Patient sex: M
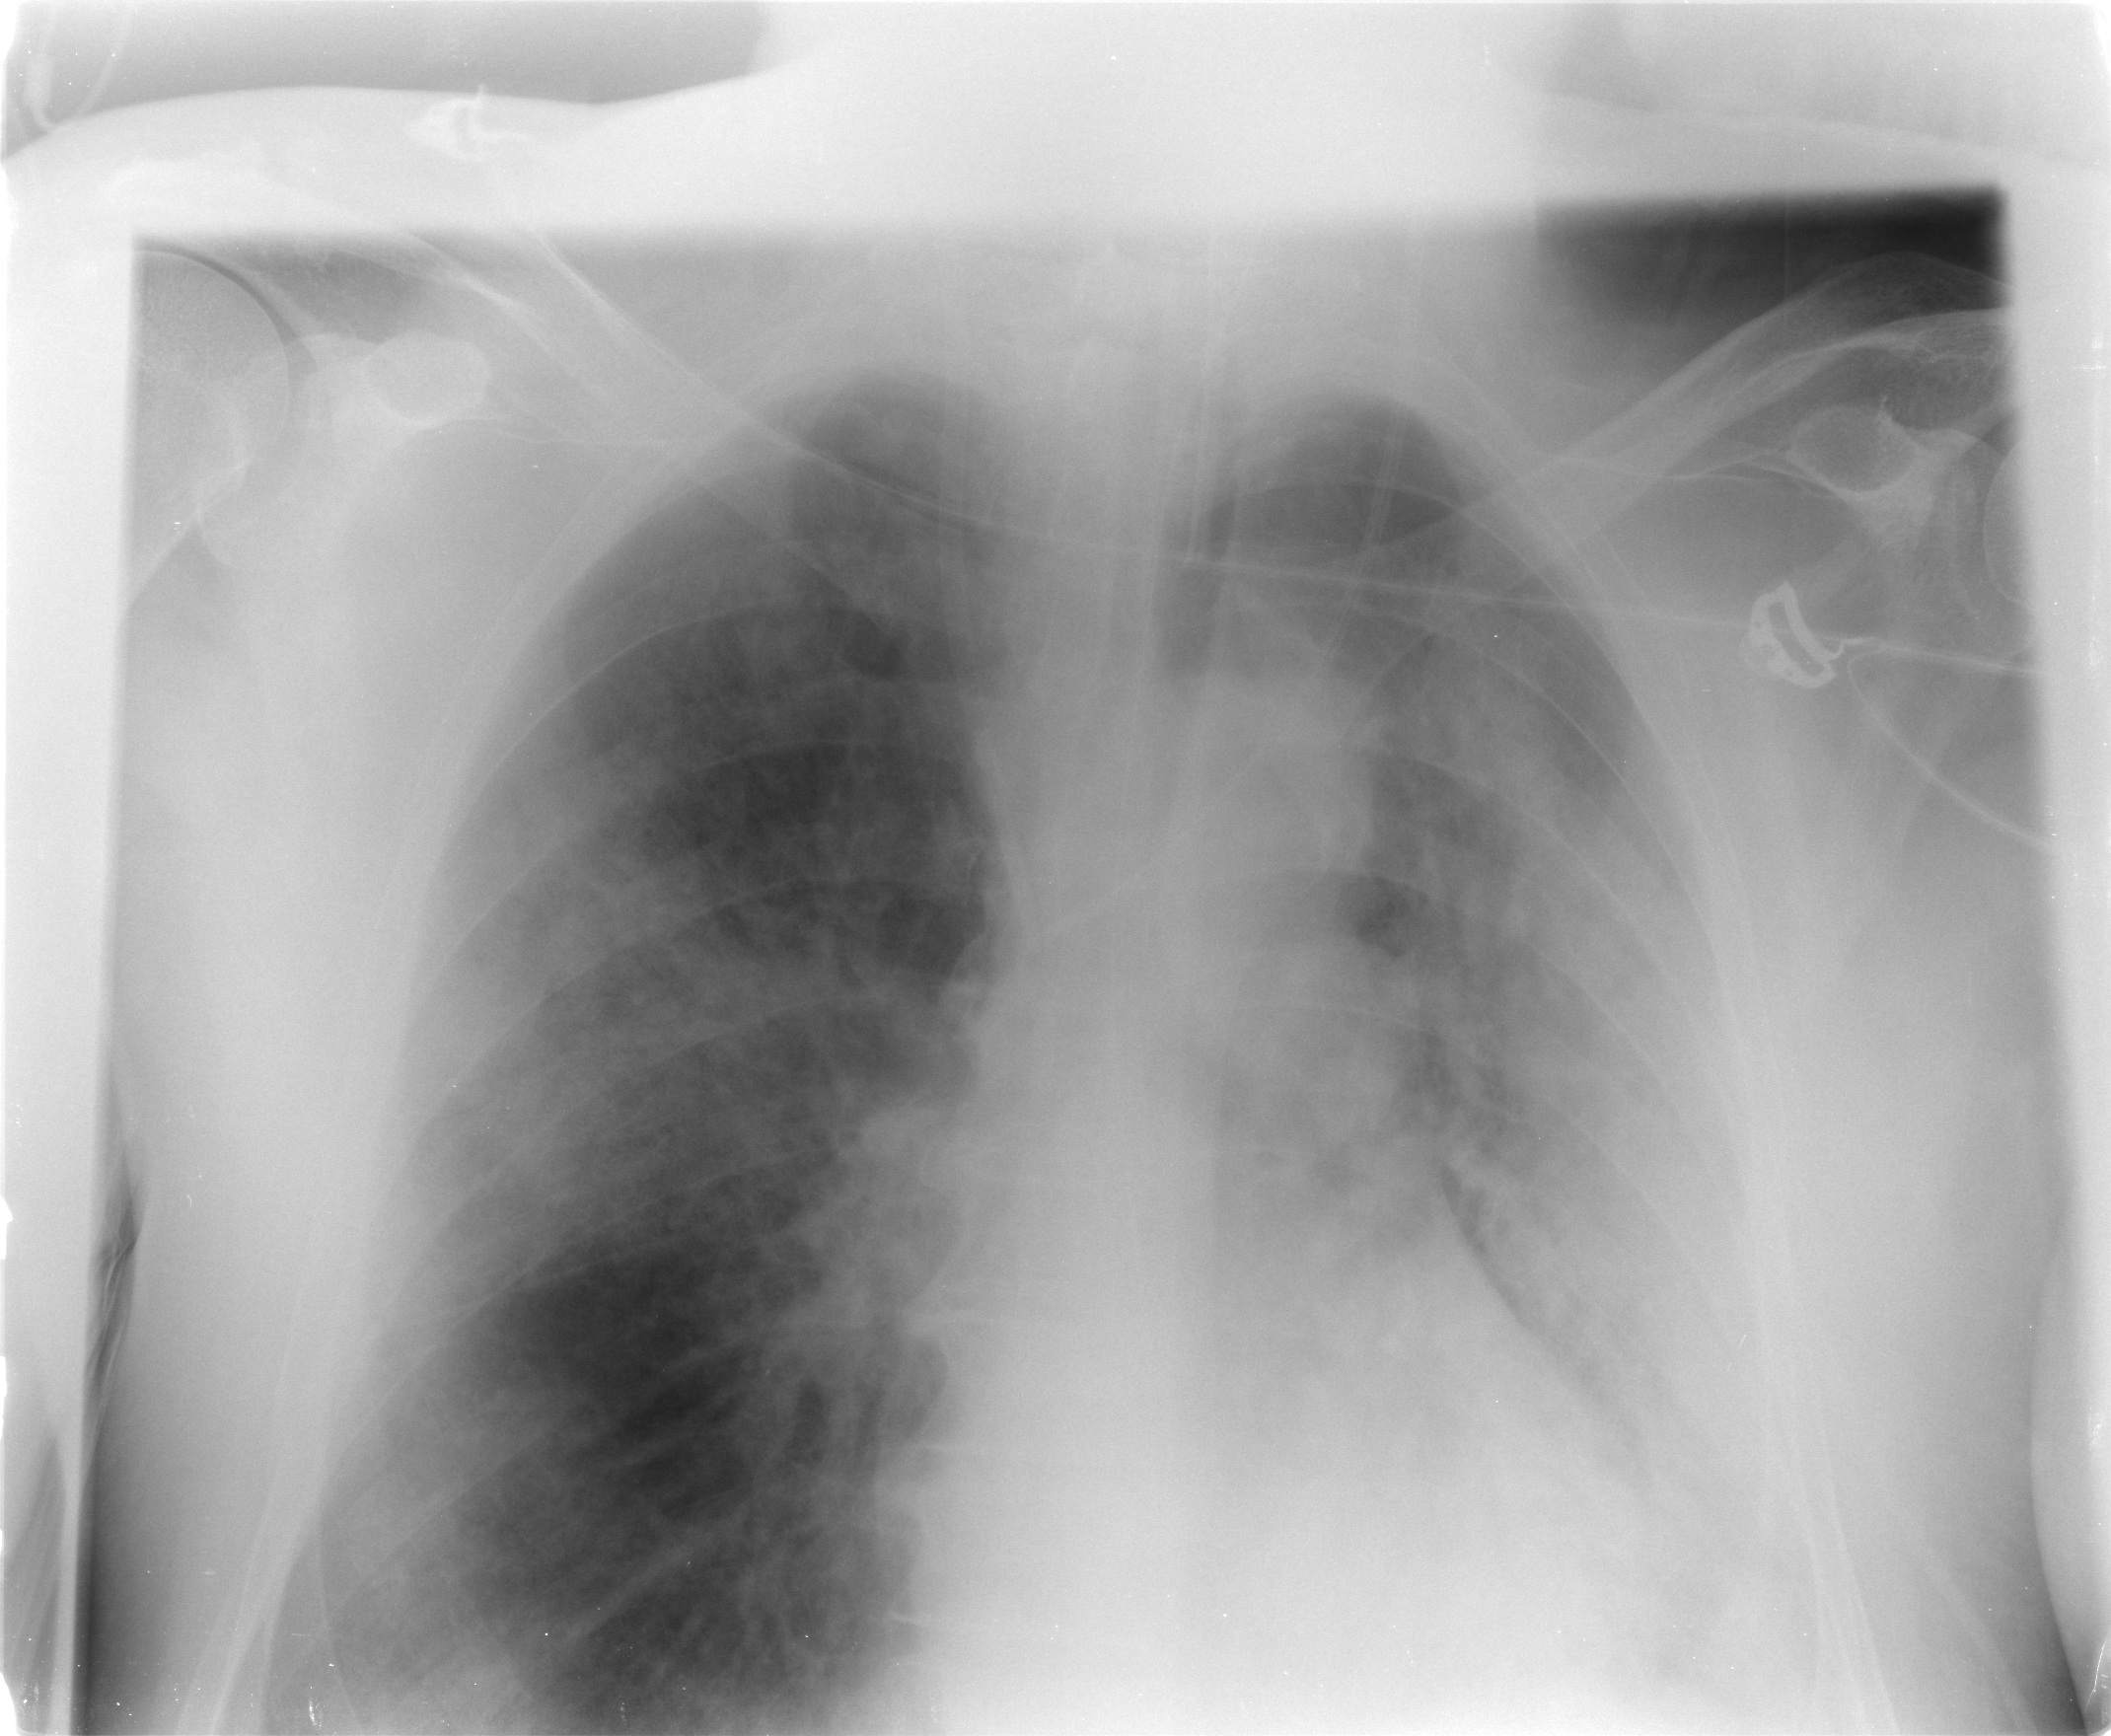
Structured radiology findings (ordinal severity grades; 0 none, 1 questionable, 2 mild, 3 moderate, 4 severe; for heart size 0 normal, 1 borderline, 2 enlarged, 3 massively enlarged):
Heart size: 1
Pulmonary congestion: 0
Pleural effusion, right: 2
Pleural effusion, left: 2
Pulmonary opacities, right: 3
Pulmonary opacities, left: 4
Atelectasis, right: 3
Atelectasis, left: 3